Question: I'm having a bit trouble with my app and its really bothering me I was wondering if anyone could help me with IBOulets actions.
I only see action and nothing else, it won't let me change it.

any way to fix this issue. Thanks for any help
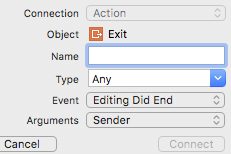
Answer: If you drag your outlet between the @implementation UIViewControllerName and the @end (bottom section of the .m file) you create a IBAction (For example for button clicks)
If you drag your outlet between the @interface UIViewControllerName() and the @end before the @implementation, you create a IBOutlet. You can create it in the .h file and in the .m file. If there is no @interface in the .m file, you can create it. Add the following above the @implementation UIViewControllerName:
'''
@interface UIViewControllerName ()
// HERE YOU CAN DRAG YOUR IBOutlets
@end
// Here begins the viewcontrollers implementation
@implementation UIViewControllerName
- (void) viewDidLoad {
..... etc. etc..
'''